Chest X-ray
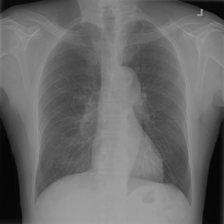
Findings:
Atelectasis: negative
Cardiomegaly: negative
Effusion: negative
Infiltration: negative
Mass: negative
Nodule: negative
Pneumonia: negative
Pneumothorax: negative
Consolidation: negative
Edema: negative
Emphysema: negative
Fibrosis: negative
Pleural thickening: negative
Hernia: negative